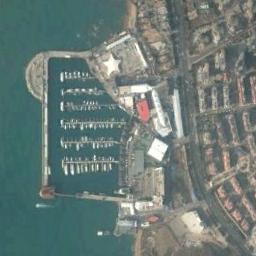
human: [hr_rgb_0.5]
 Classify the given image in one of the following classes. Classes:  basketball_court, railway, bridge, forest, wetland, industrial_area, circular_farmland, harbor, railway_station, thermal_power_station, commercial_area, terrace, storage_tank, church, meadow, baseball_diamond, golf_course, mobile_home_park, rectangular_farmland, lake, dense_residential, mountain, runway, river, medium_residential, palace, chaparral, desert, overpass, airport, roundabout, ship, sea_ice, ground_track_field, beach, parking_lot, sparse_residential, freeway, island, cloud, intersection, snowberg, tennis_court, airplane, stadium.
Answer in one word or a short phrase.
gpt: harbor